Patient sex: F
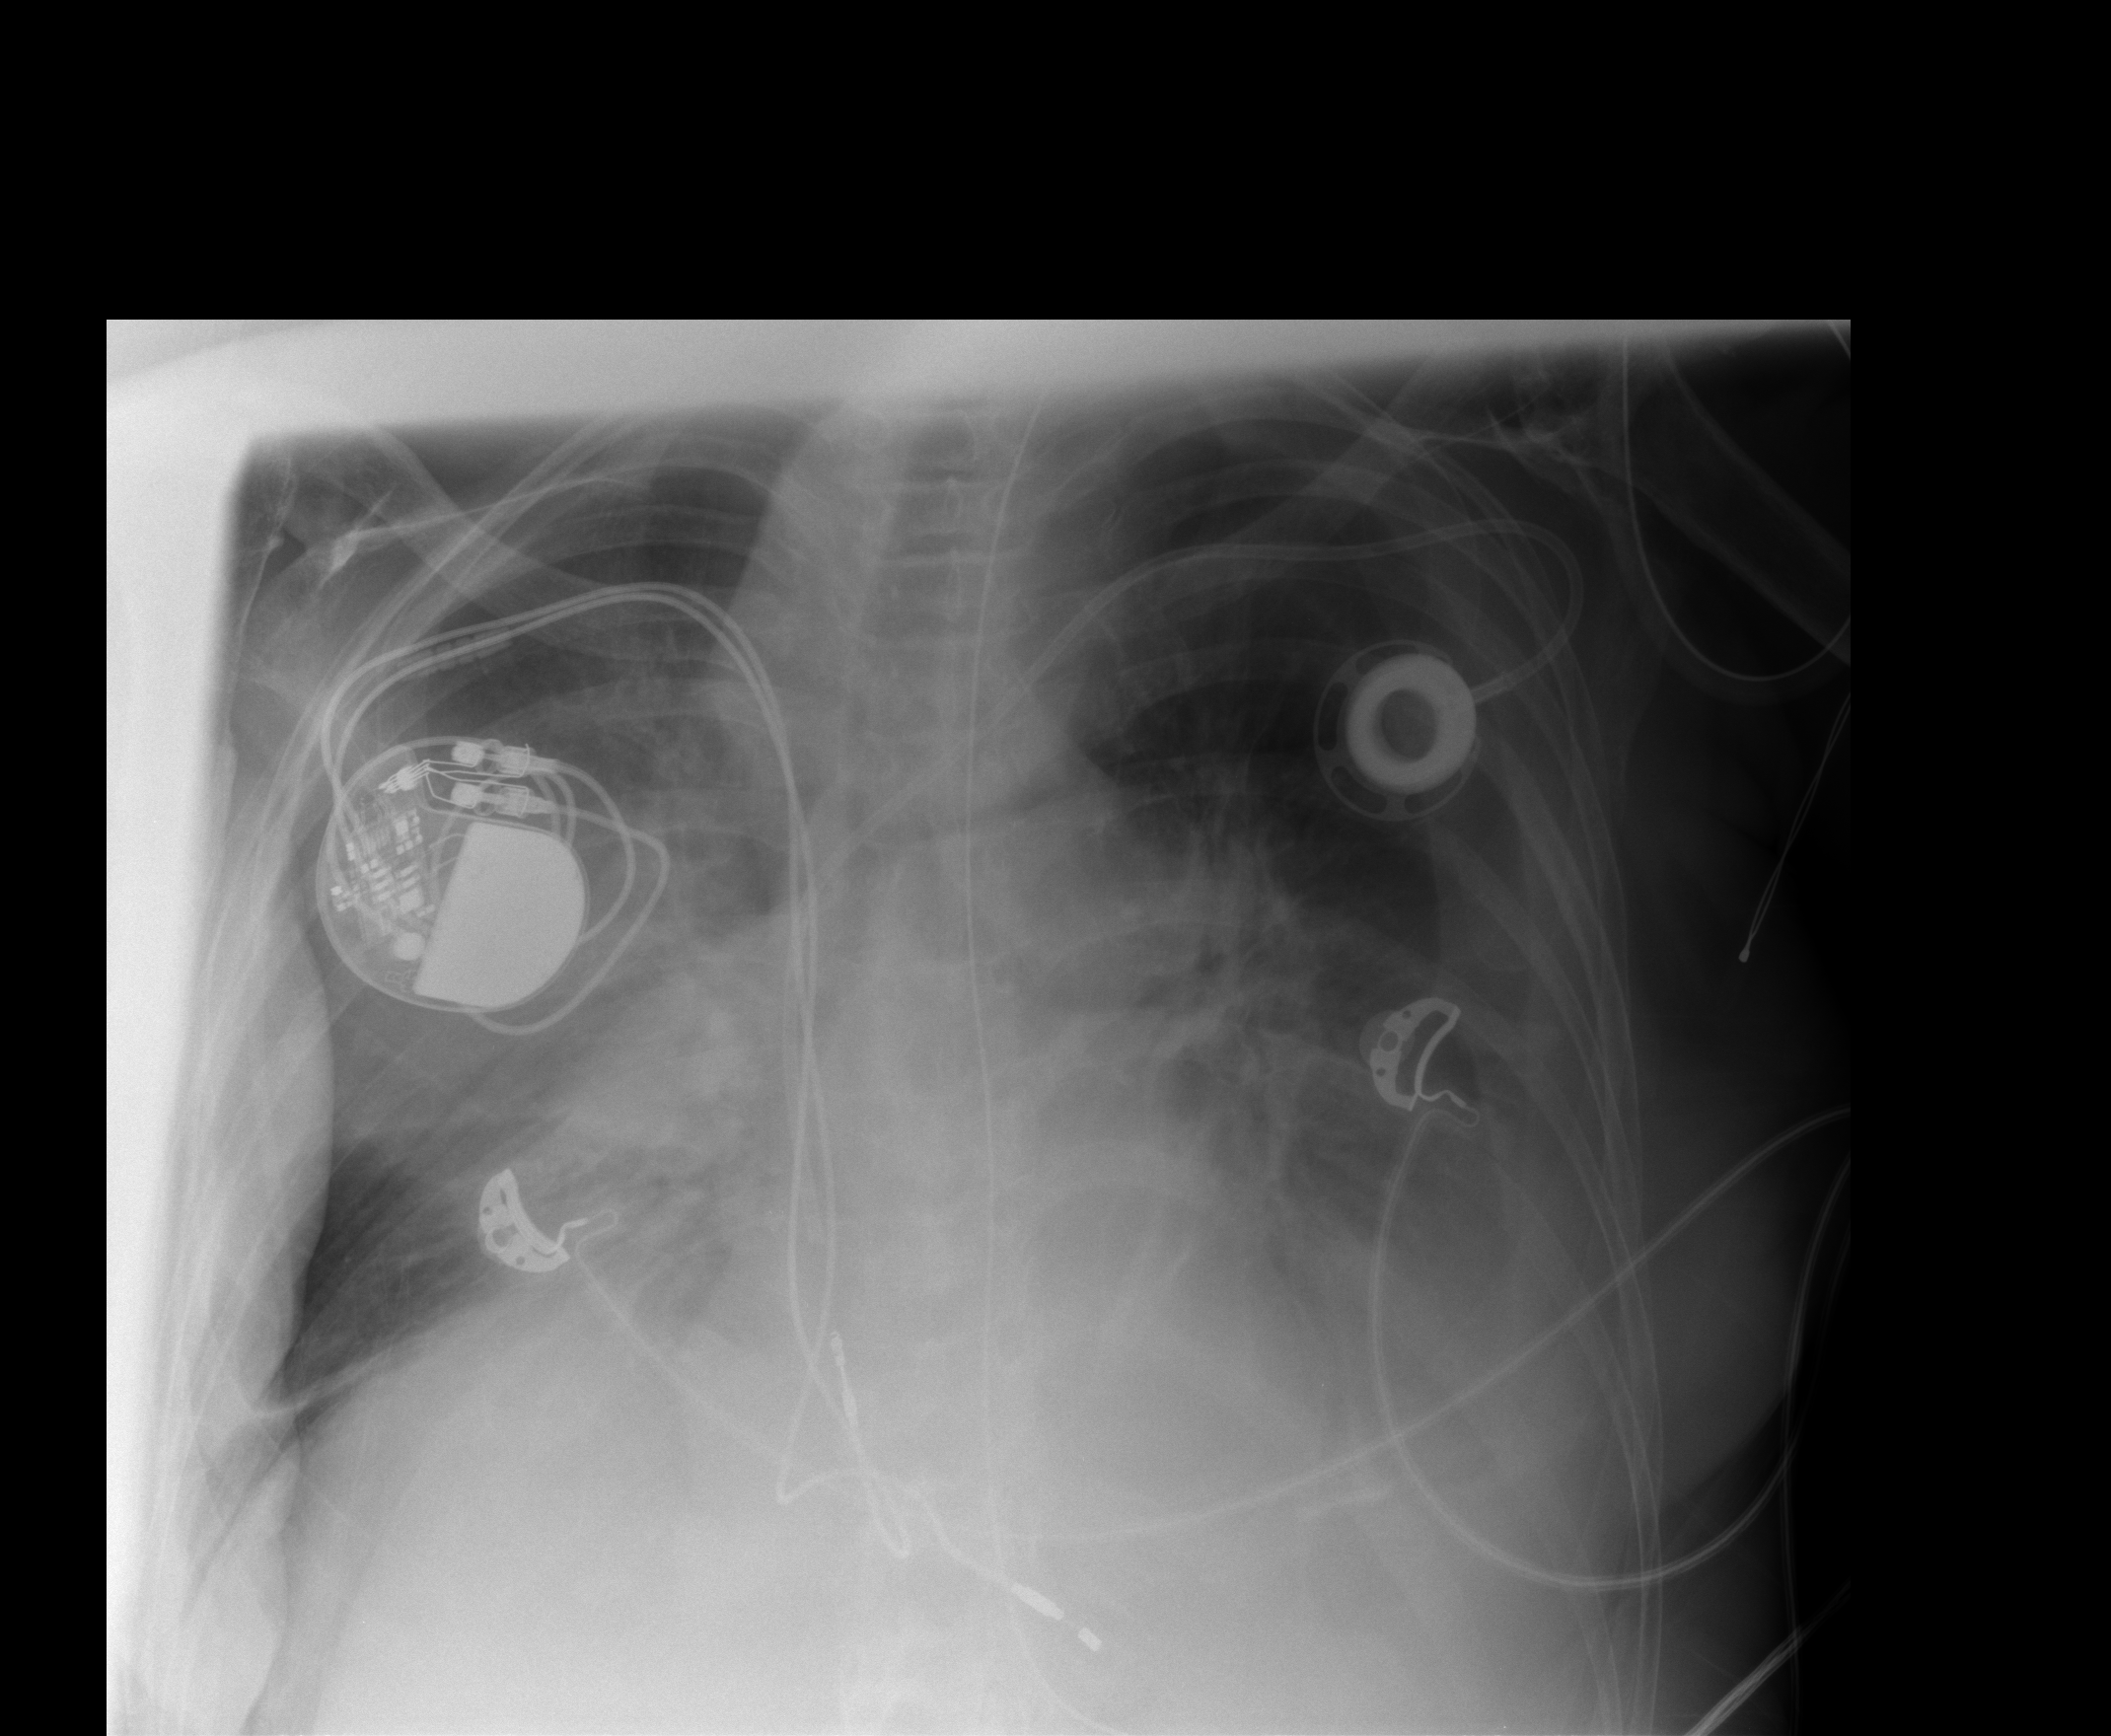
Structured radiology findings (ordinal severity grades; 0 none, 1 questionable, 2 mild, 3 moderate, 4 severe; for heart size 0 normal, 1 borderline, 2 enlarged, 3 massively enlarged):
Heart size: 0
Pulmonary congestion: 2
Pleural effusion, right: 2
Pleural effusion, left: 3
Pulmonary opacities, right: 2
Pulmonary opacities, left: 0
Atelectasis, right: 2
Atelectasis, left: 2